Question:
Operators used to examine the spectrum, knowing the location and of each peak and judge the piece the spectrum belongs to. In the new way, the image is captured by a camera to a screen. And the width of each band must be computed programatically.
Old system: spectroscope -> human eye
New system: spectroscope -> camera -> program
What is a good method to , given their approximate X-axis positions; given that this task used to be performed perfectly by eye, and must now be performed by program?
Sorry if I am short of details, but they are scarce.
---
Program listing that generated the previous graph; I hope it is relevant:
'''
import Image
from scipy import *
from scipy.optimize import leastsq
# Load the picture with PIL, process if needed
pic = asarray(Image.open("spectrum.jpg"))
# Average the pixel values along vertical axis
pic_avg = pic.mean(axis=2)
projection = pic_avg.sum(axis=0)
# Set the min value to zero for a nice fit
projection /= projection.mean()
projection -= projection.min()
#print projection
# Fit function, two gaussians, adjust as needed
def fitfunc(p,x):
return p[0]*exp(-(x-p[1])**2/(2.0*p[2]**2)) + p[3]*exp(-(x-p[4])**2/(2.0*p[5]**2))
errfunc = lambda p, x, y: fitfunc(p,x)-y
# Use scipy to fit, p0 is inital guess
p0 = array([0,20,1,0,75,10])
X = xrange(len(projection))
p1, success = leastsq(errfunc, p0, args=(X,projection))
Y = fitfunc(p1,X)
# Output the result
print "Mean values at: ", p1[1], p1[4]
# Plot the result
from pylab import *
#subplot(211)
#imshow(pic)
#subplot(223)
#plot(projection)
#subplot(224)
#plot(X,Y,'r',lw=5)
#show()
subplot(311)
imshow(pic)
subplot(312)
plot(projection)
subplot(313)
plot(X,Y,'r',lw=5)
show()
'''
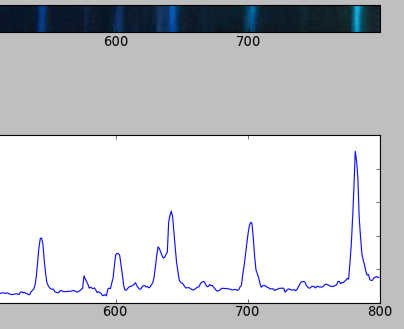
Answer: Given an approximate starting point, you could use a simple algorithm that finds a local maxima closest to this point. Your fitting code may be doing that already (I wasn't sure whether you were using it successfully or not).
Here's some code that demonstrates simple peak finding from a user-given starting point:
'''
#!/usr/bin/env python
from __future__ import division
import numpy as np
from matplotlib import pyplot as plt
# Sample data with two peaks: small one at t=0.4, large one at t=0.8
ts = np.arange(0, 1, 0.01)
xs = np.exp(-((ts-0.4)/0.1)**2) + 2*np.exp(-((ts-0.8)/0.1)**2)
# Say we have an approximate starting point of 0.35
start_point = 0.35
# Nearest index in "ts" to this starting point is...
start_index = np.argmin(np.abs(ts - start_point))
# Find the local maxima in our data by looking for a sign change in
# the first difference
# From http://stackoverflow.com/a/<PHONE>/188535
maxes = (np.diff(np.sign(np.diff(xs))) < 0).nonzero()[0] + 1
# Find which of these peaks is closest to our starting point
index_of_peak = maxes[np.argmin(np.abs(maxes - start_index))]
print "Peak centre at: %.3f" % ts[index_of_peak]
# Quick plot showing the results: blue line is data, green dot is
# starting point, red dot is peak location
plt.plot(ts, xs, '-b')
plt.plot(ts[start_index], xs[start_index], 'og')
plt.plot(ts[index_of_peak], xs[index_of_peak], 'or')
plt.show()
'''
This method will only work if the ascent up the peak is from your starting point. If this needs to be more resilient to noise, I have not used it, but <URL> details how to use it for detecting 1D peaks in a noisy data set.
So assume at this point you've found the centre of the peak. Now for the width: there are several methods you could use, but the easiest is probably the "full width at half maximum" (FWHM). Again, this is simple and therefore fragile. It will break for close double-peaks, or for noisy data.
The FWHM is exactly what its name suggests: you find the width of the peak were it's halfway to the maximum. Here's some code that does that (it just continues on from above):
'''
# FWHM...
half_max = xs[index_of_peak]/2
# This finds where in the data we cross over the halfway point to our peak. Note
# that this is global, so we need an extra step to refine these results to find
# the closest crossovers to our peak.
# Same sign-change-in-first-diff technique as above
hm_left_indices = (np.diff(np.sign(np.diff(np.abs(xs[:index_of_peak] - half_max)))) > 0).nonzero()[0] + 1
# Add "index_of_peak" to result because we cut off the left side of the data!
hm_right_indices = (np.diff(np.sign(np.diff(np.abs(xs[index_of_peak:] - half_max)))) > 0).nonzero()[0] + 1 + index_of_peak
# Find closest half-max index to peak
hm_left_index = hm_left_indices[np.argmin(np.abs(hm_left_indices - index_of_peak))]
hm_right_index = hm_right_indices[np.argmin(np.abs(hm_right_indices - index_of_peak))]
# And the width is...
fwhm = ts[hm_right_index] - ts[hm_left_index]
print "Width: %.3f" % fwhm
# Plot to illustrate FWHM: blue line is data, red circle is peak, red line
# shows FWHM
plt.plot(ts, xs, '-b')
plt.plot(ts[index_of_peak], xs[index_of_peak], 'or')
plt.plot(
[ts[hm_left_index], ts[hm_right_index]],
[xs[hm_left_index], xs[hm_right_index]], '-r')
plt.show()
'''
It doesn't have to be the full width at maximum -- as one commenter points out, you can try to figure out where your operators' normal threshold for peak detection is, and turn that into an algorithm for this step of the process.
A more robust way might be to fit a Gaussian curve (or your own model) to a subset of the data centred around the peak -- say, from a local minima on one side to a local minima on the other -- and use one of the parameters of that curve (eg. sigma) to calculate the width.
I realise this is a lot of code, but I've deliberately avoided factoring out the index-finding functions to "show my working" a bit more, and of course the plotting functions are there just to demonstrate.
Hopefully this gives you at least a good starting point to come up with something more suitable to your particular set.